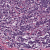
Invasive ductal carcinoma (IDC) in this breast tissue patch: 1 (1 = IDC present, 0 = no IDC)